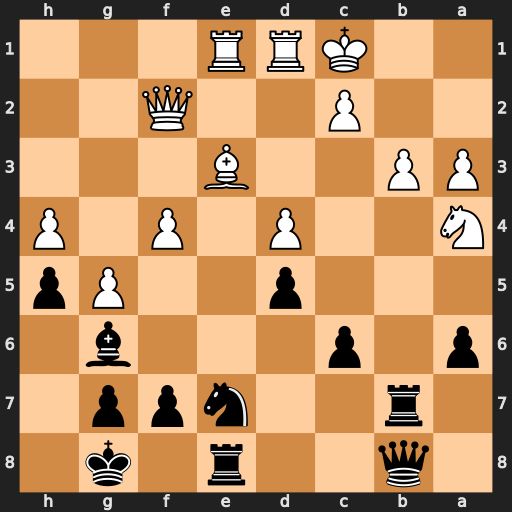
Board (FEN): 1q2r1k1/1r2npp1/p1p3b1/3p2Pp/N2P1P1P/PP2B3/2P2Q2/2KRR3
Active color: b
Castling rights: -
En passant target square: -
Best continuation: Rxb3 cxb3 Qxb3 Qb2 Qxa4